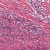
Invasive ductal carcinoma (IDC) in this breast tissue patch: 0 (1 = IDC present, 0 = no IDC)